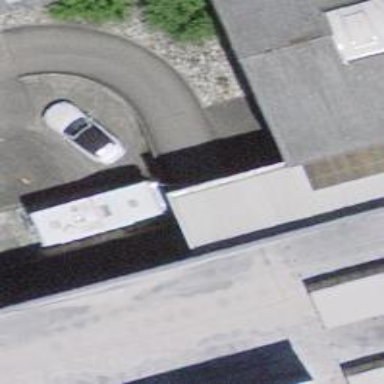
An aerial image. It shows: Parking entrance.